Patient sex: M
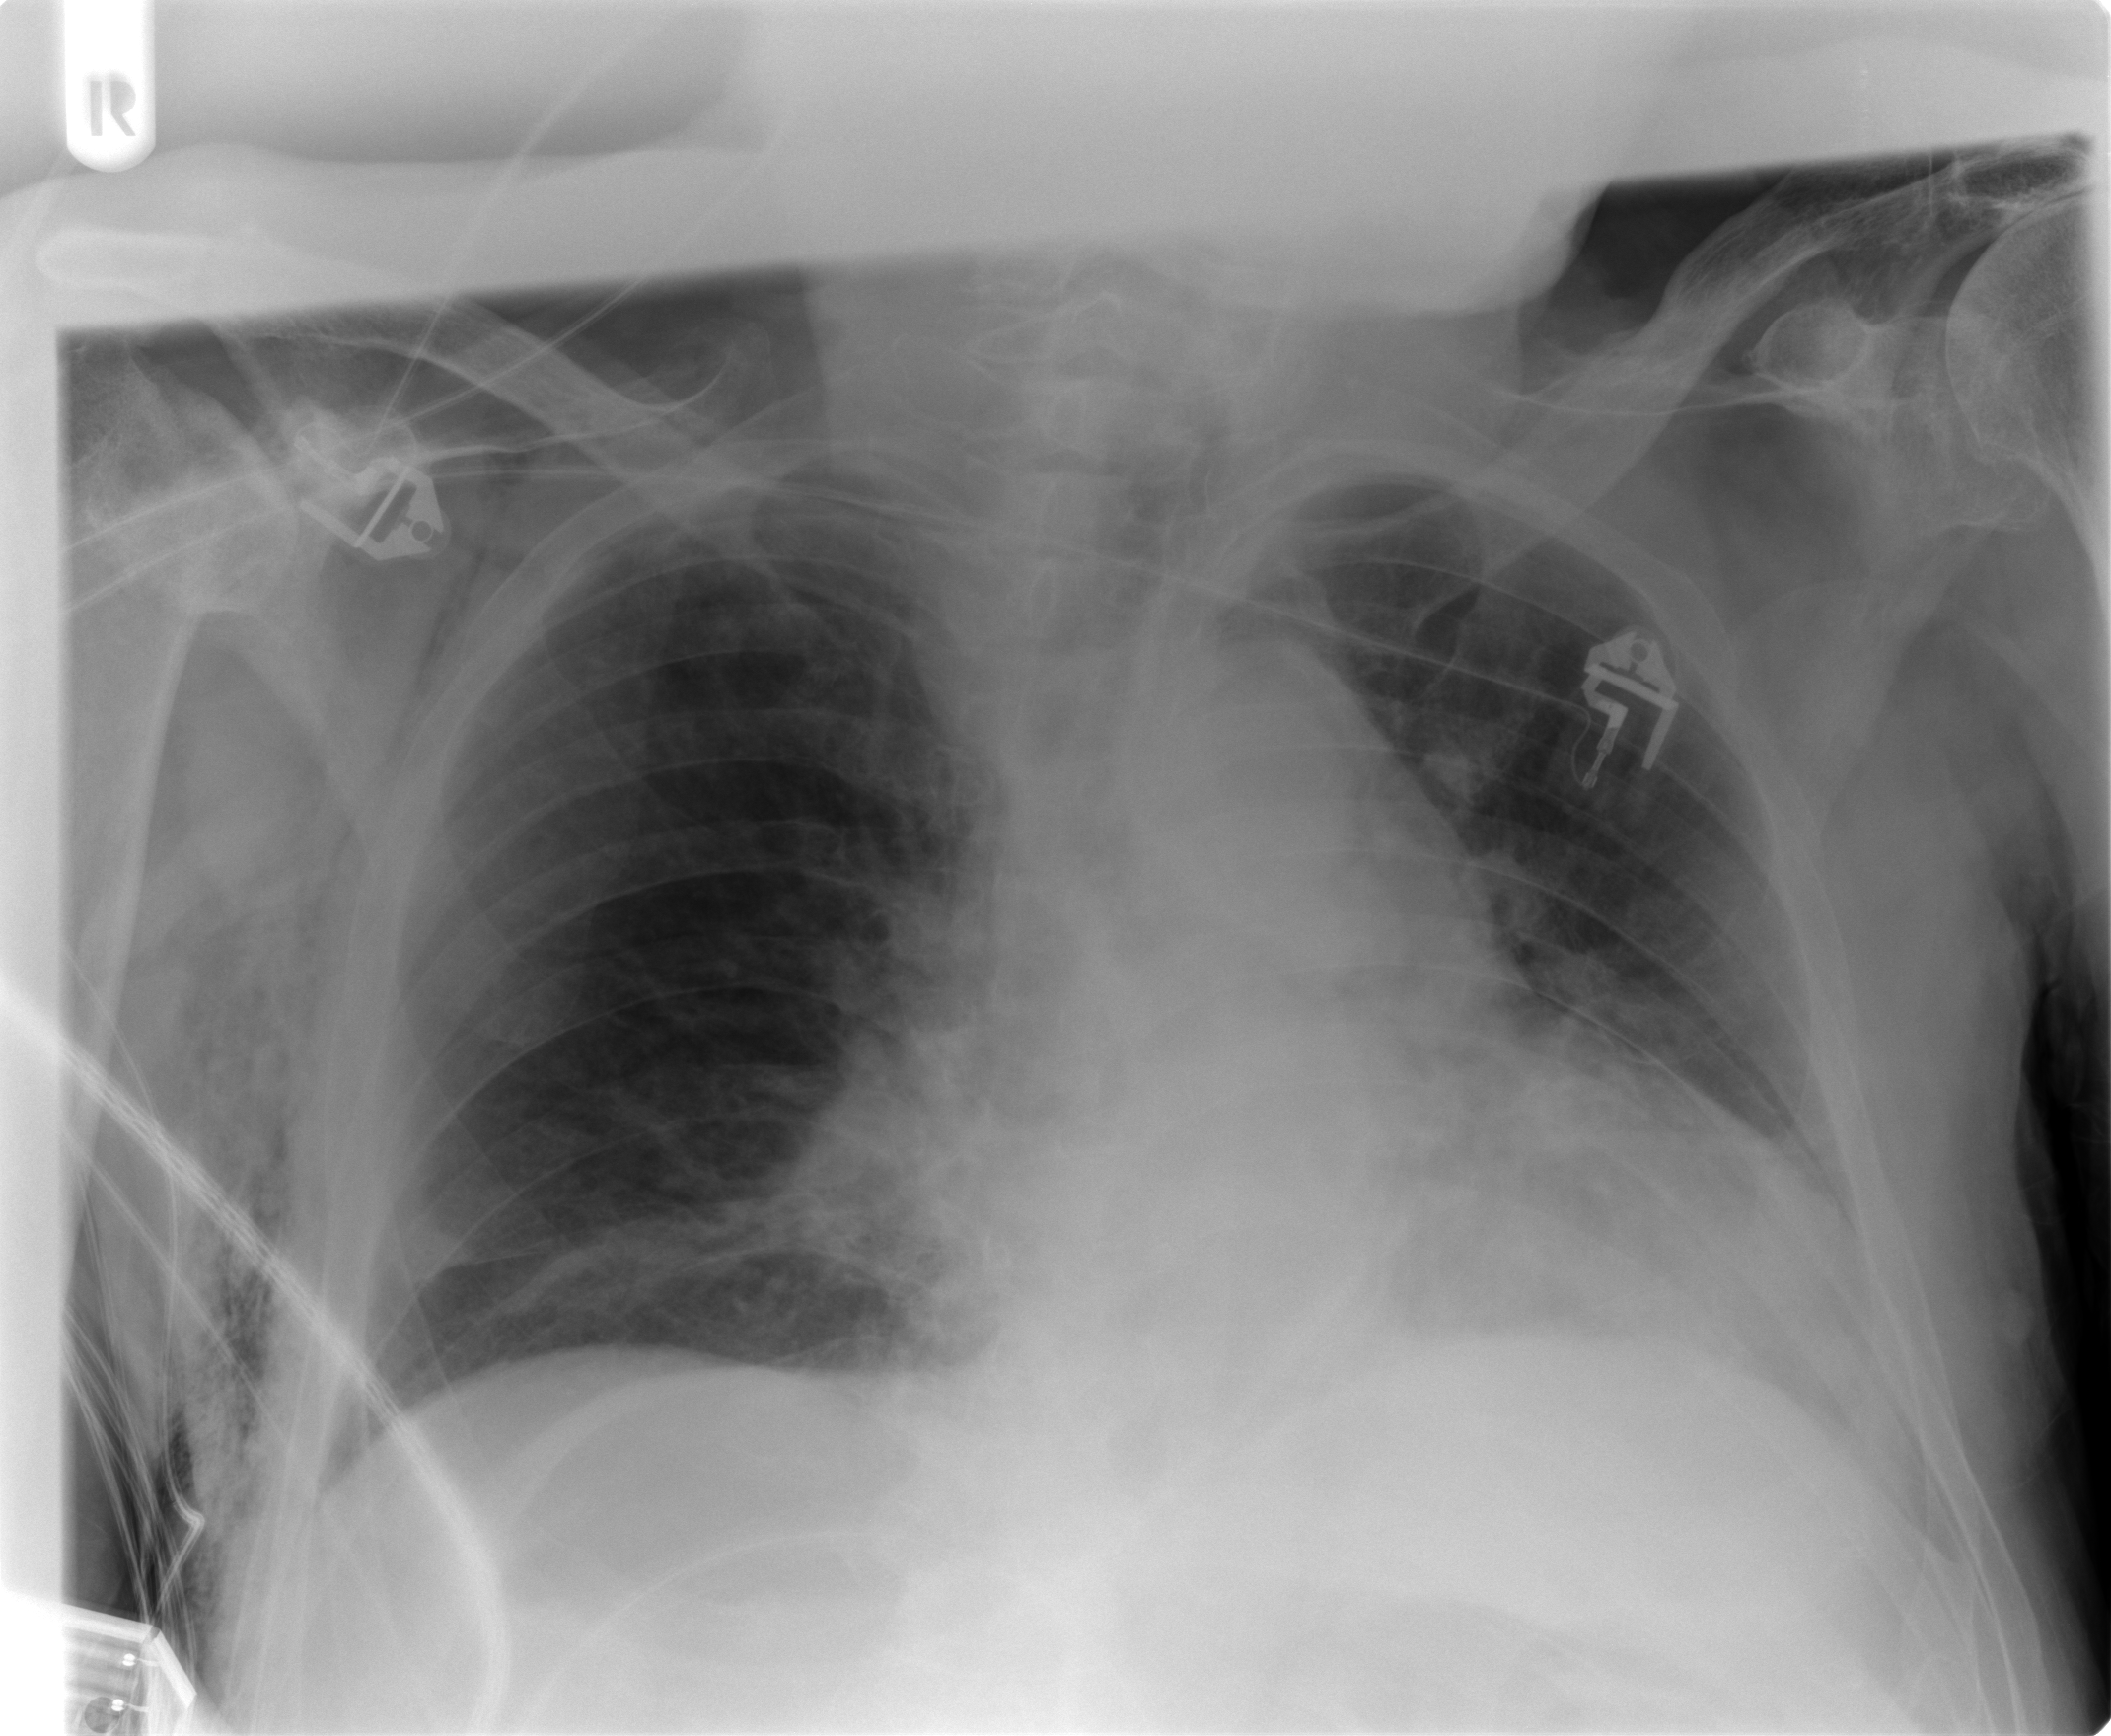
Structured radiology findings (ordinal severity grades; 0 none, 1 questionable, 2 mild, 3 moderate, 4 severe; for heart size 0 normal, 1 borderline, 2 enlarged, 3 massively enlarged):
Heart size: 2
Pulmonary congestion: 3
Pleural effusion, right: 0
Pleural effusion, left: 0
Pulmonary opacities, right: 2
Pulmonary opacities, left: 1
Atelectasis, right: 2
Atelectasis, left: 2